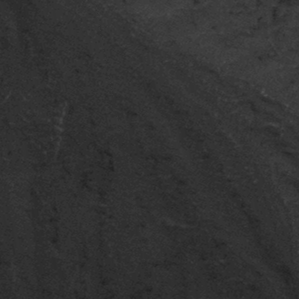
Label: frost